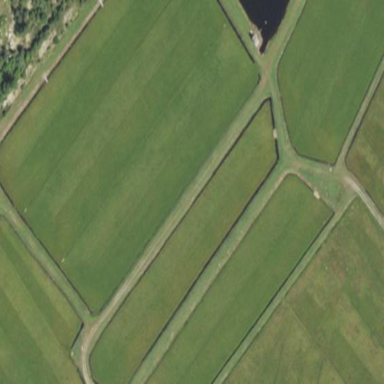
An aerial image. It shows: Farmland next to wetland area.